Group 1:
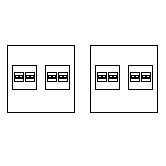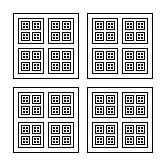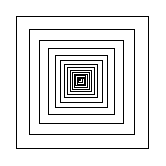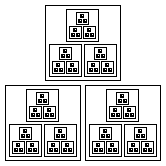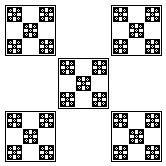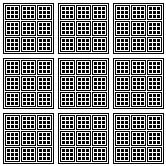
Group 2:
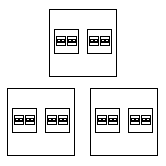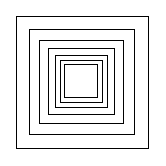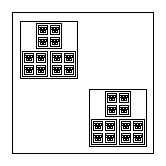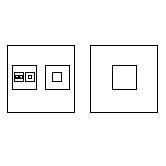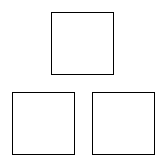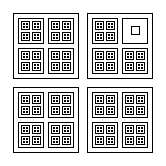
Rule separating the two groups: All regions have the same number of boxes vs. not so.
Concepts: fractal, nesting, recursion, self-reference
Author: Aaron David Fairbanks